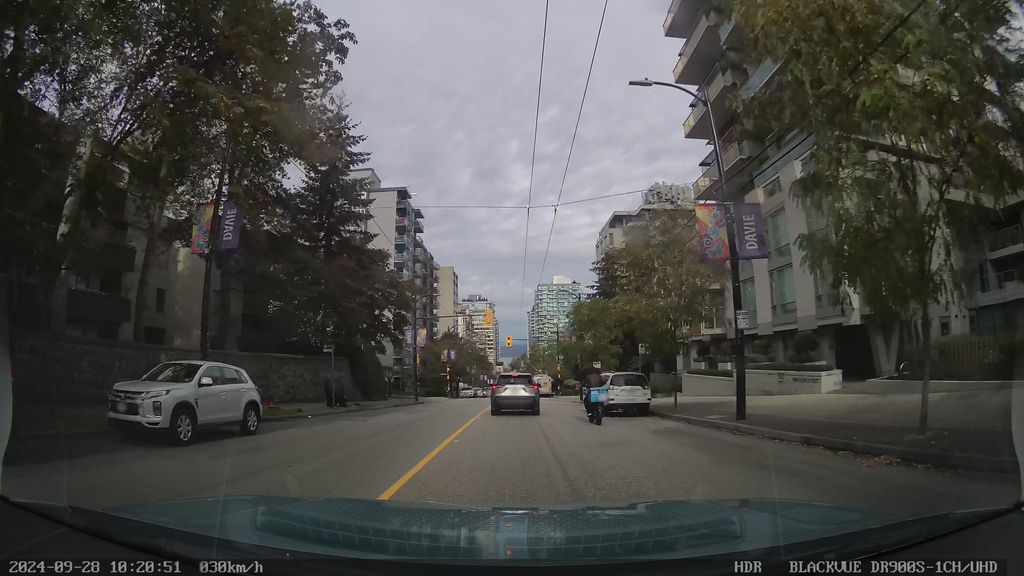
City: vancouver